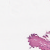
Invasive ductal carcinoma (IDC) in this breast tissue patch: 0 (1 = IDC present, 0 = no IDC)